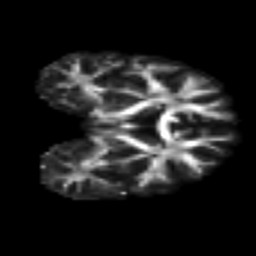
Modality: FA
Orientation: coronal
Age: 19
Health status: ill
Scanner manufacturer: philips
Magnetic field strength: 3 T
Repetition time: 9 s
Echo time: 0.127 s